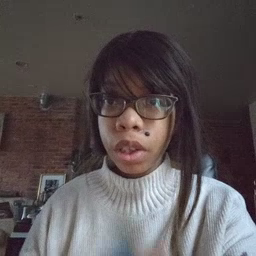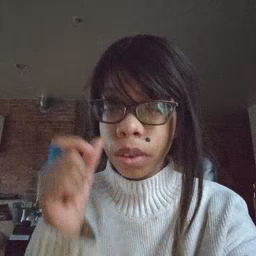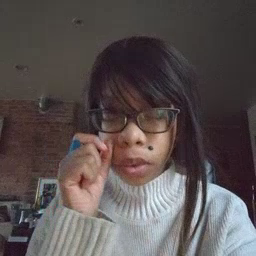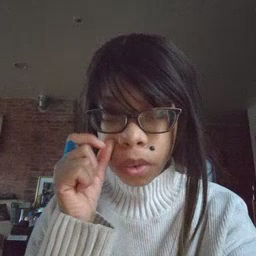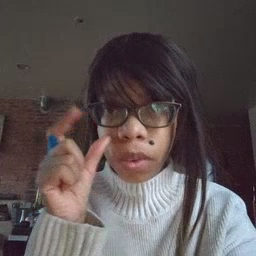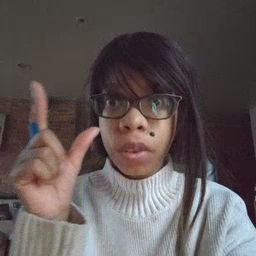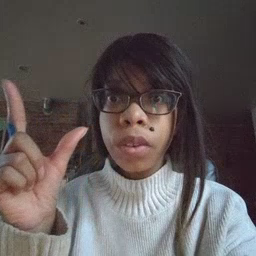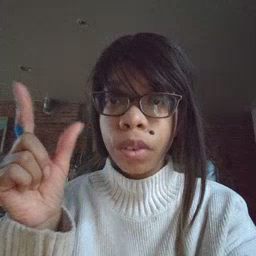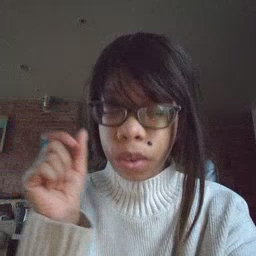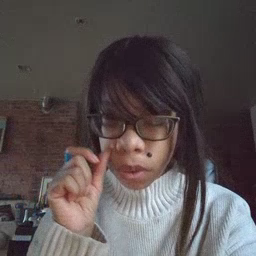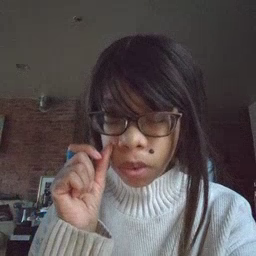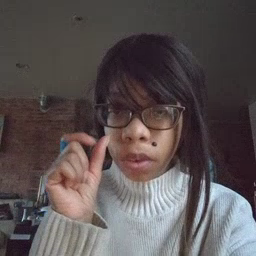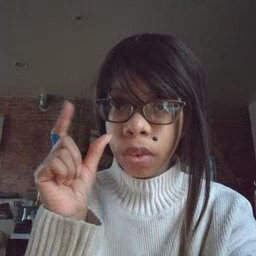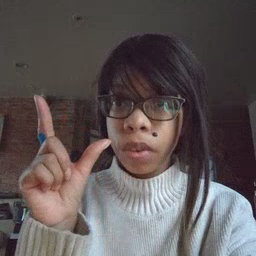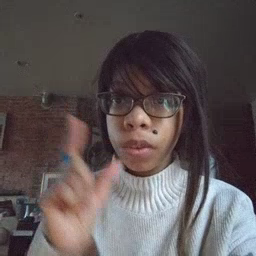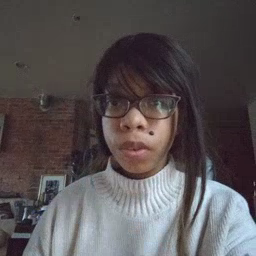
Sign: wake